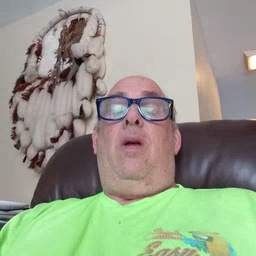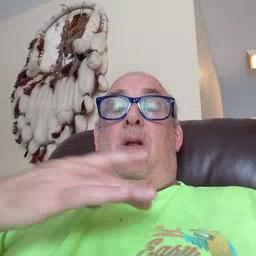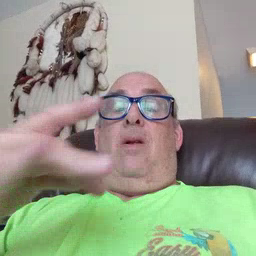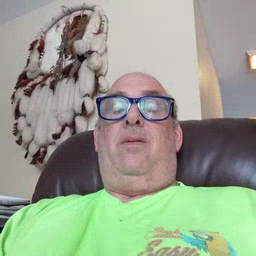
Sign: like